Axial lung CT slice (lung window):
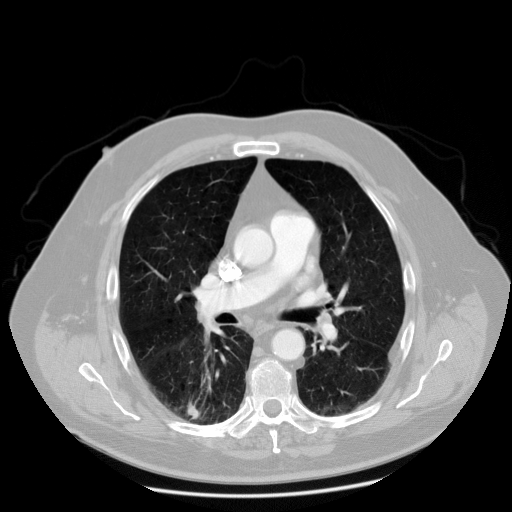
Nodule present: no